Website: macys
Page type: customer-info-address
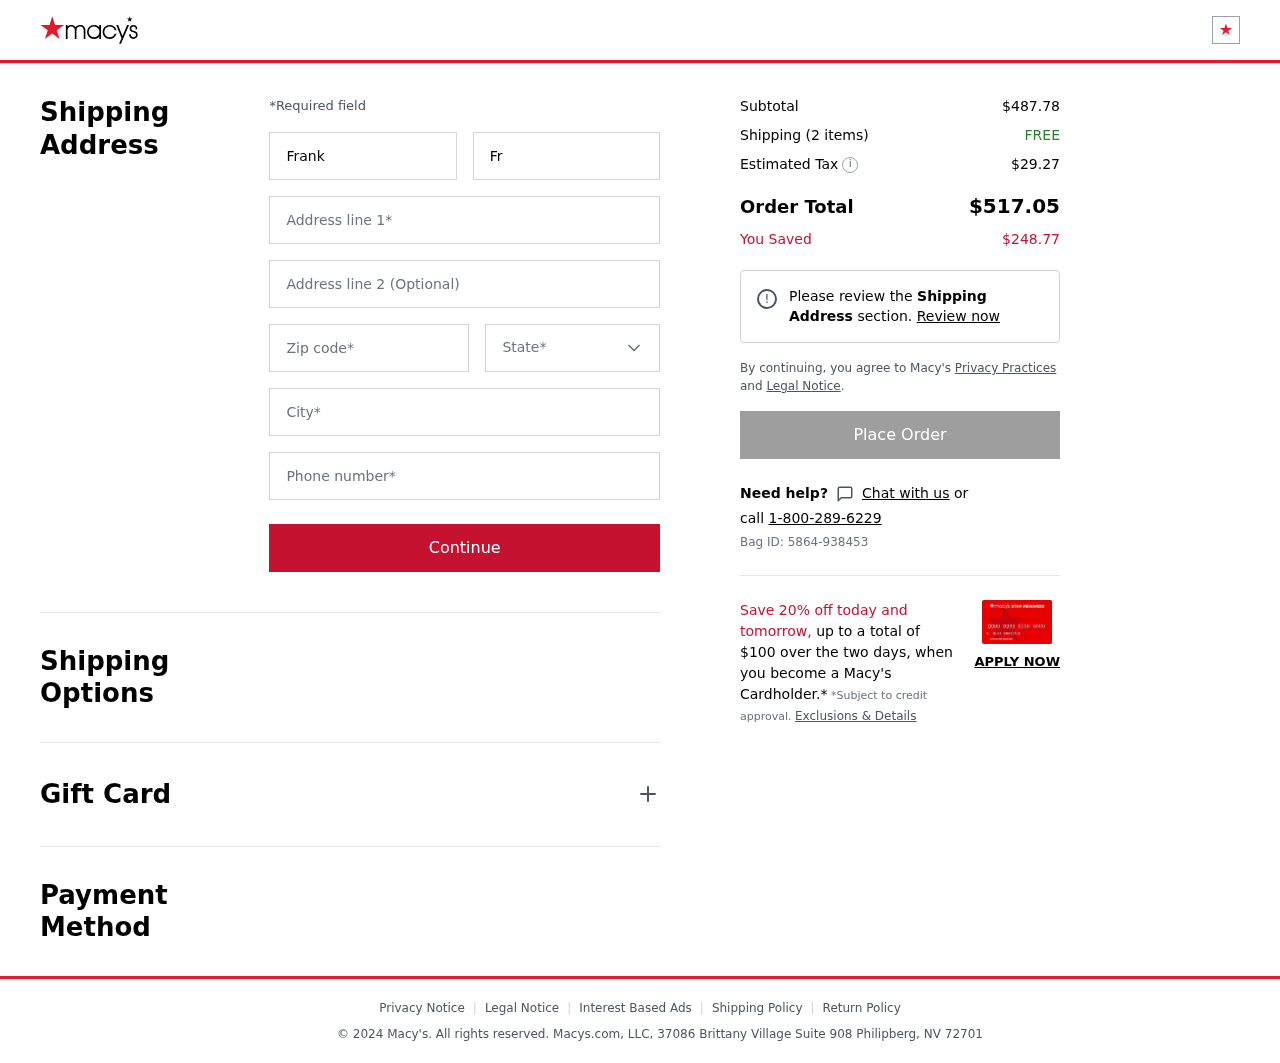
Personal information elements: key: PII_CITY
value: Philipberg
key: PII_FIRSTNAME
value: Frank
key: PII_LASTNAME
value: Freeman
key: PII_PHONE
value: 8392628323
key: PII_POSTCODE
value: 72701
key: PII_STATE
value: Nevada
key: PII_STREET
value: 37086 Brittany Village Suite 908
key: PII_STREET2
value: Suite 179
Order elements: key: ORDER_SUBTOTAL
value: $487.78
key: ORDER_NUM_ITEMS
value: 2
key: ORDER_SHIPPING_COST
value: FREE
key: ORDER_TAX
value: $29.27
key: ORDER_TOTAL
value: $517.05
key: ORDER_SAVINGS
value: $248.77
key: ORDER_BAG_ID
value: Bag ID: 5864-938453